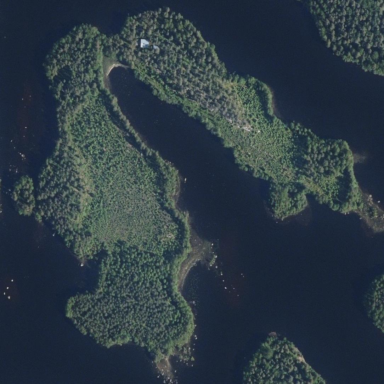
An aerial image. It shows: Island covered with woodland.